Interaction volume radius: 10 \u00c5
Interaction volume height: 20 \u00c5
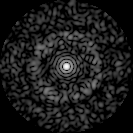
Disorder parameter: 0.8397